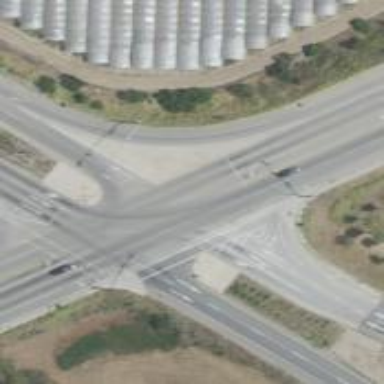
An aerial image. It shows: Trunk link highway.